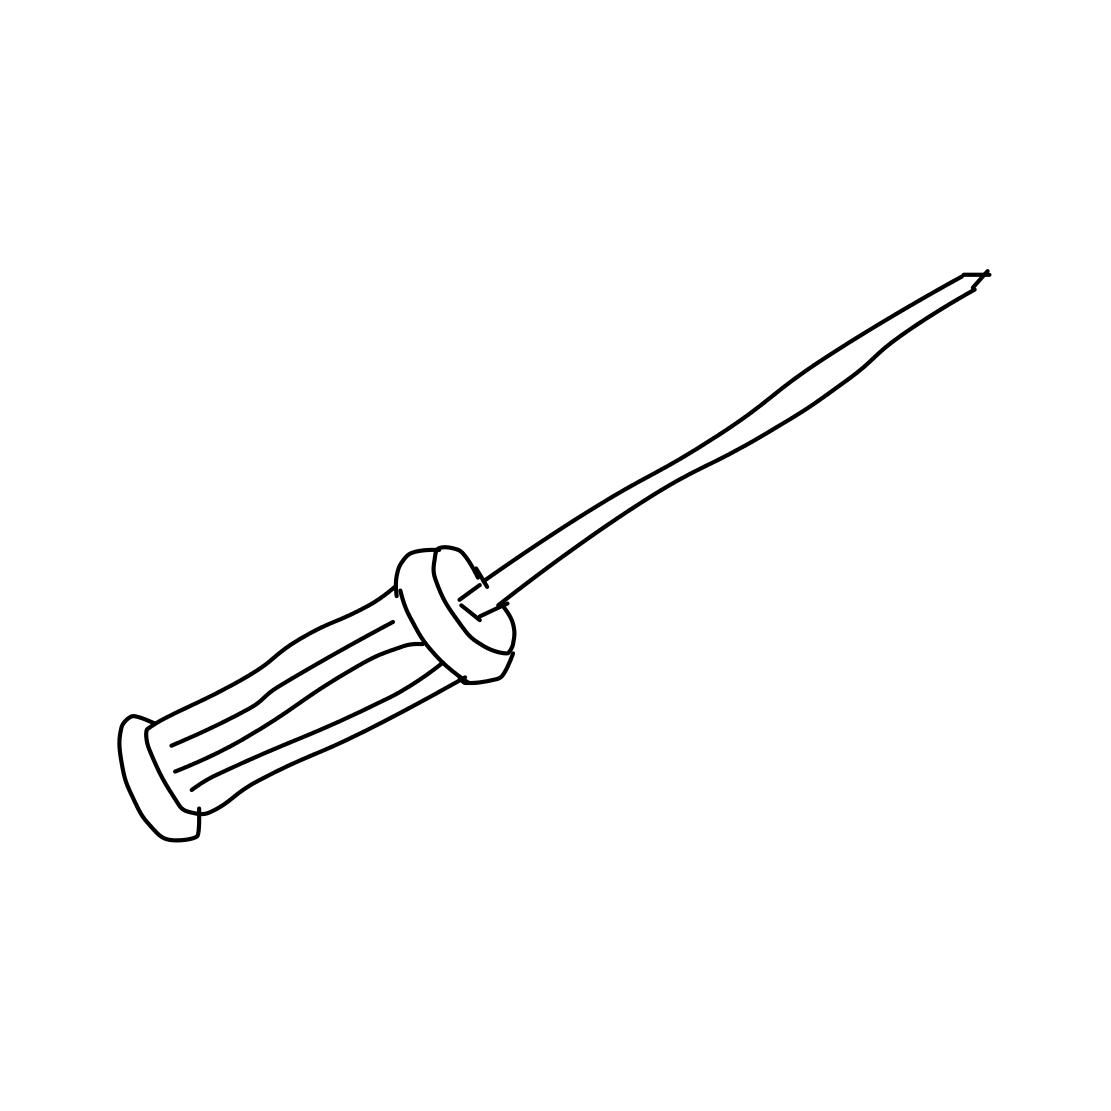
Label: screwdriver